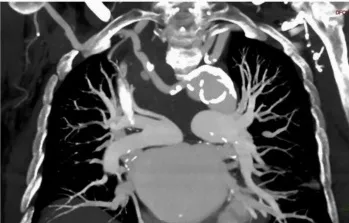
CT scan showing the ARSA and related pseudoaneurysm and the dissection.
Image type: radiology (ct)